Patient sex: M
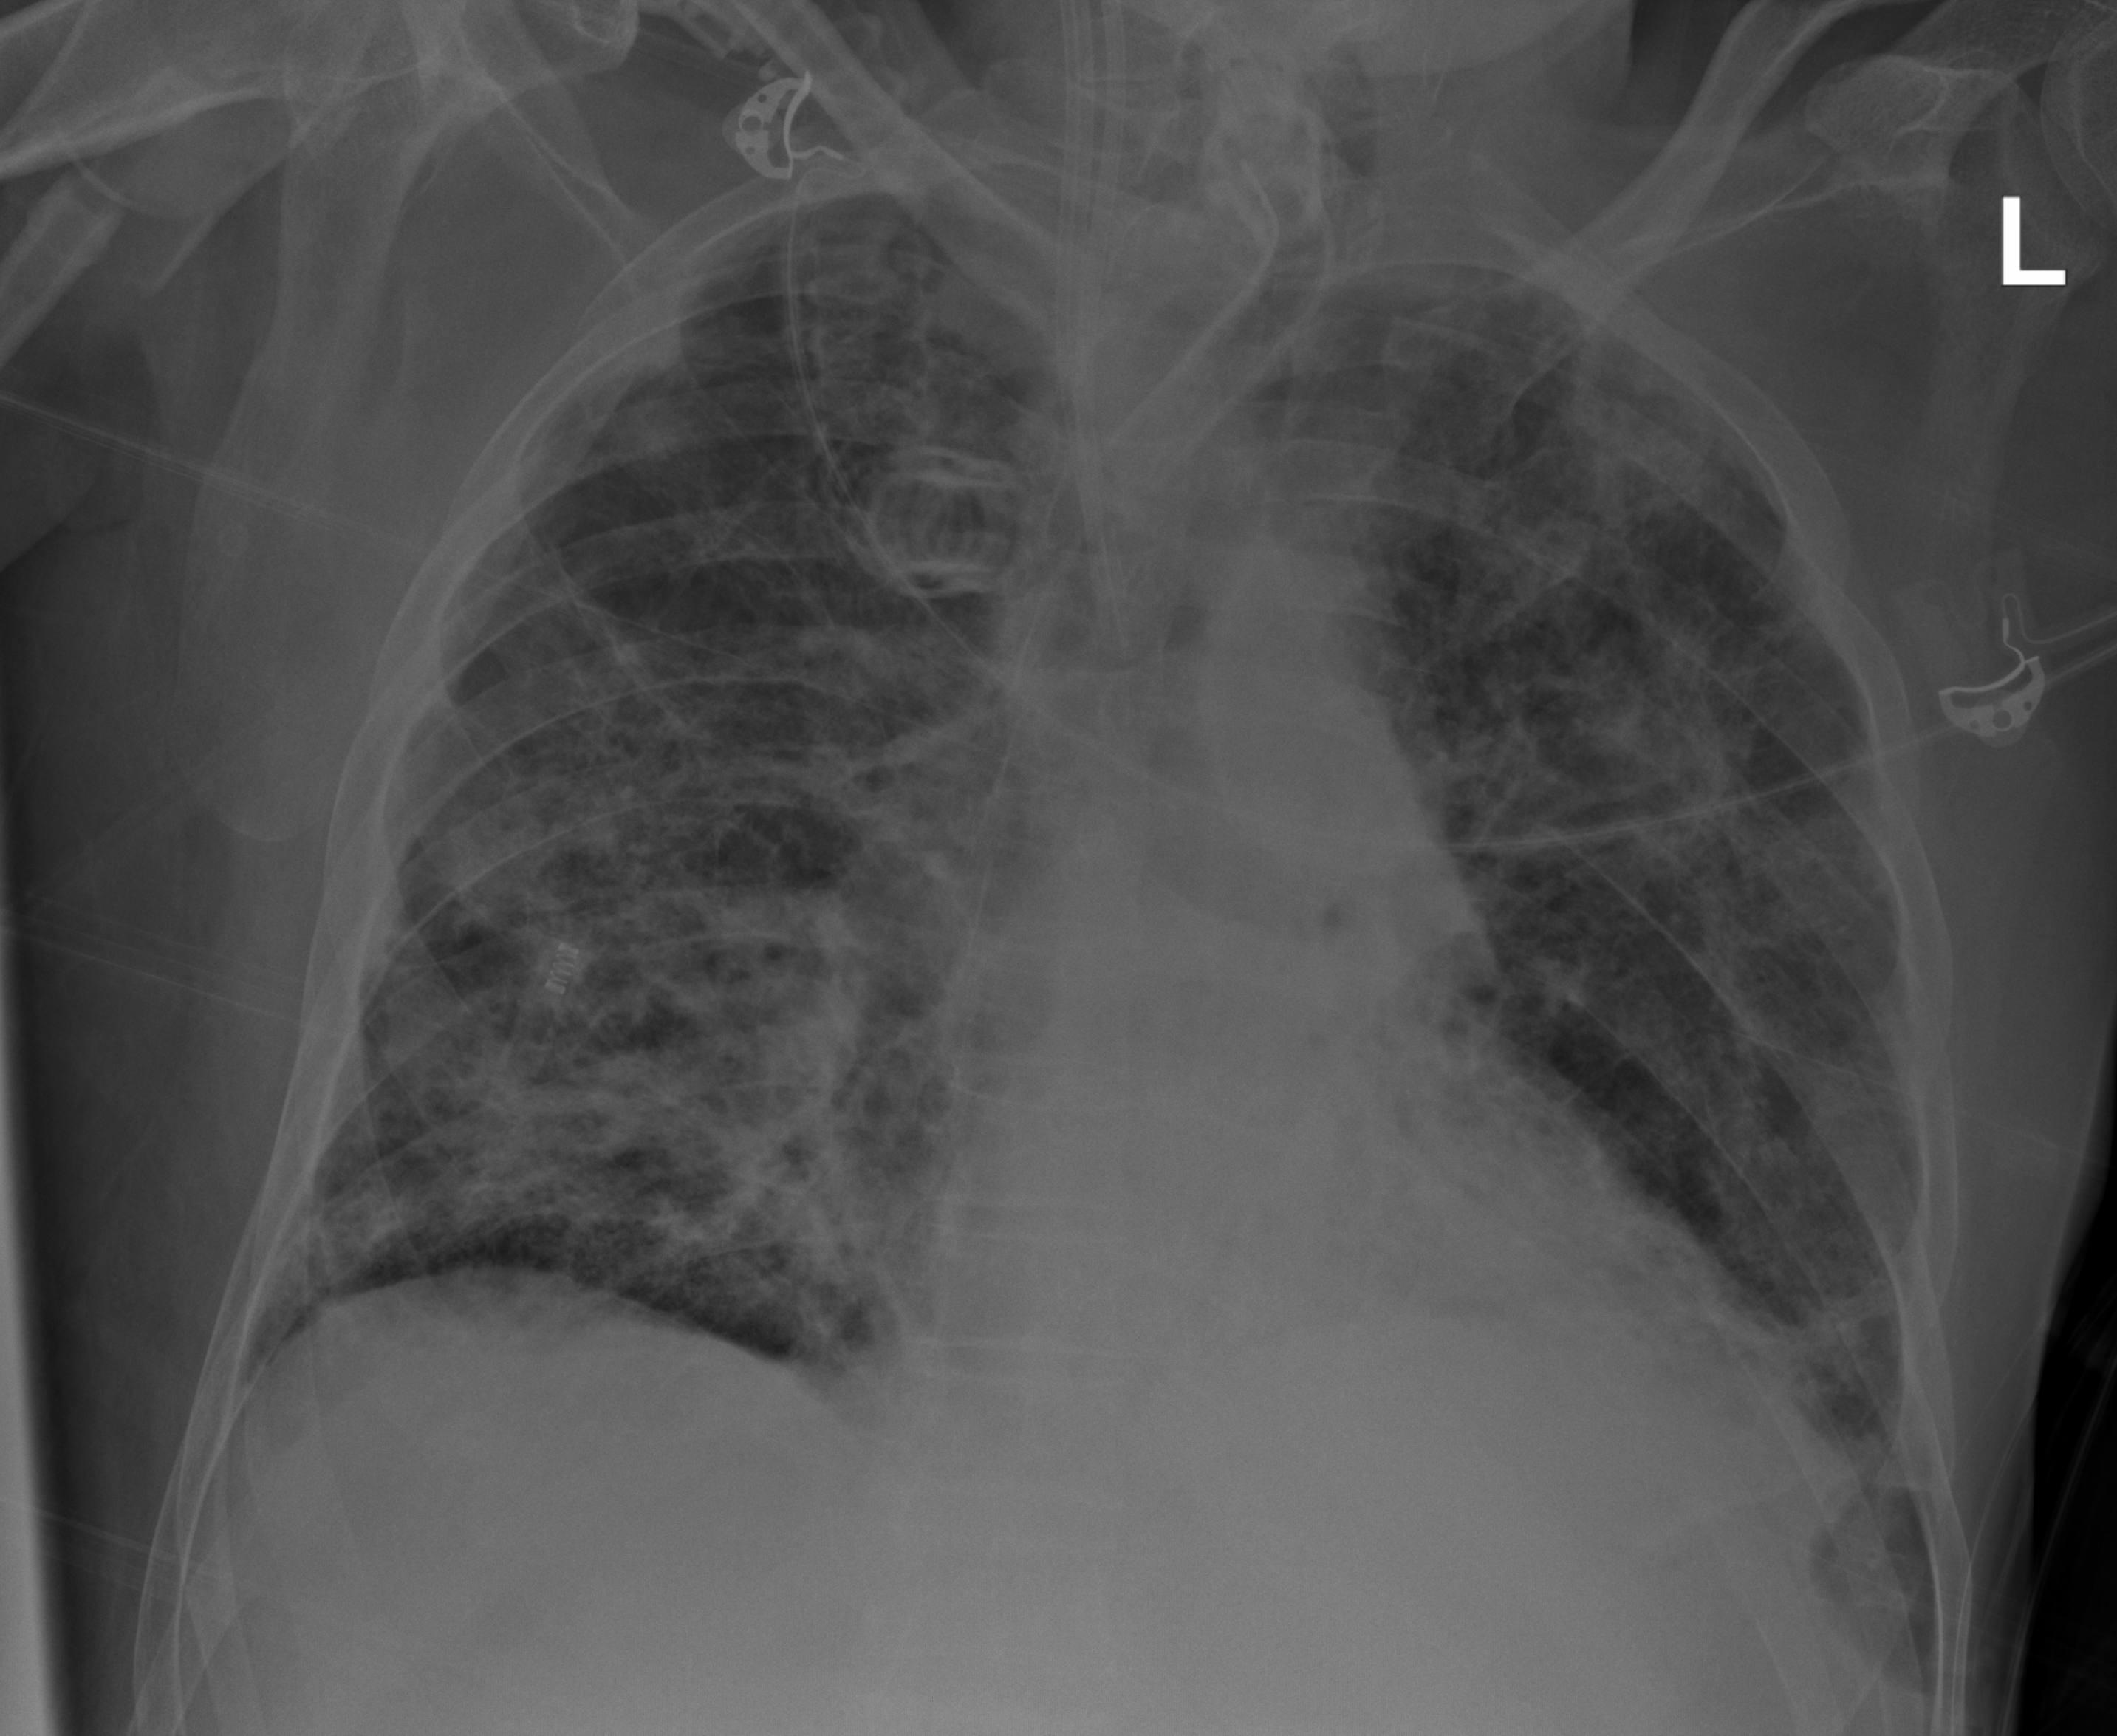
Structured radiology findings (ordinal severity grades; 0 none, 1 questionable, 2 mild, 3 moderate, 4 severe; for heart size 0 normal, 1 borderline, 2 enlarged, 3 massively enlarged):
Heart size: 0
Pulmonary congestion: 0
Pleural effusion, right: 0
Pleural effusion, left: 0
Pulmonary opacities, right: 3
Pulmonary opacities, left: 3
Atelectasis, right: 2
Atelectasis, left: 2